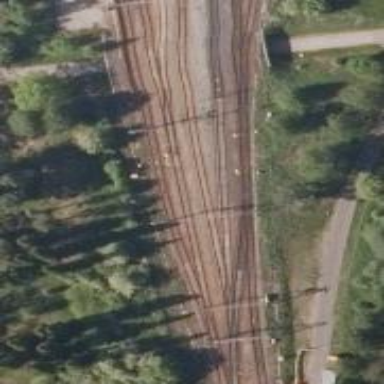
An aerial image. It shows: Railway with electrified contact lines.